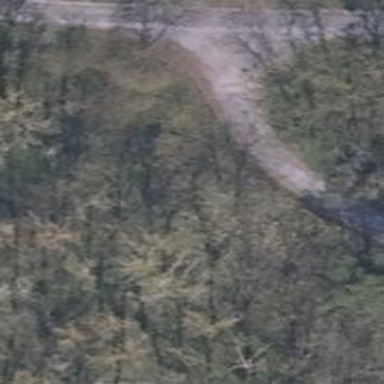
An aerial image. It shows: Track with grade 1 quality.